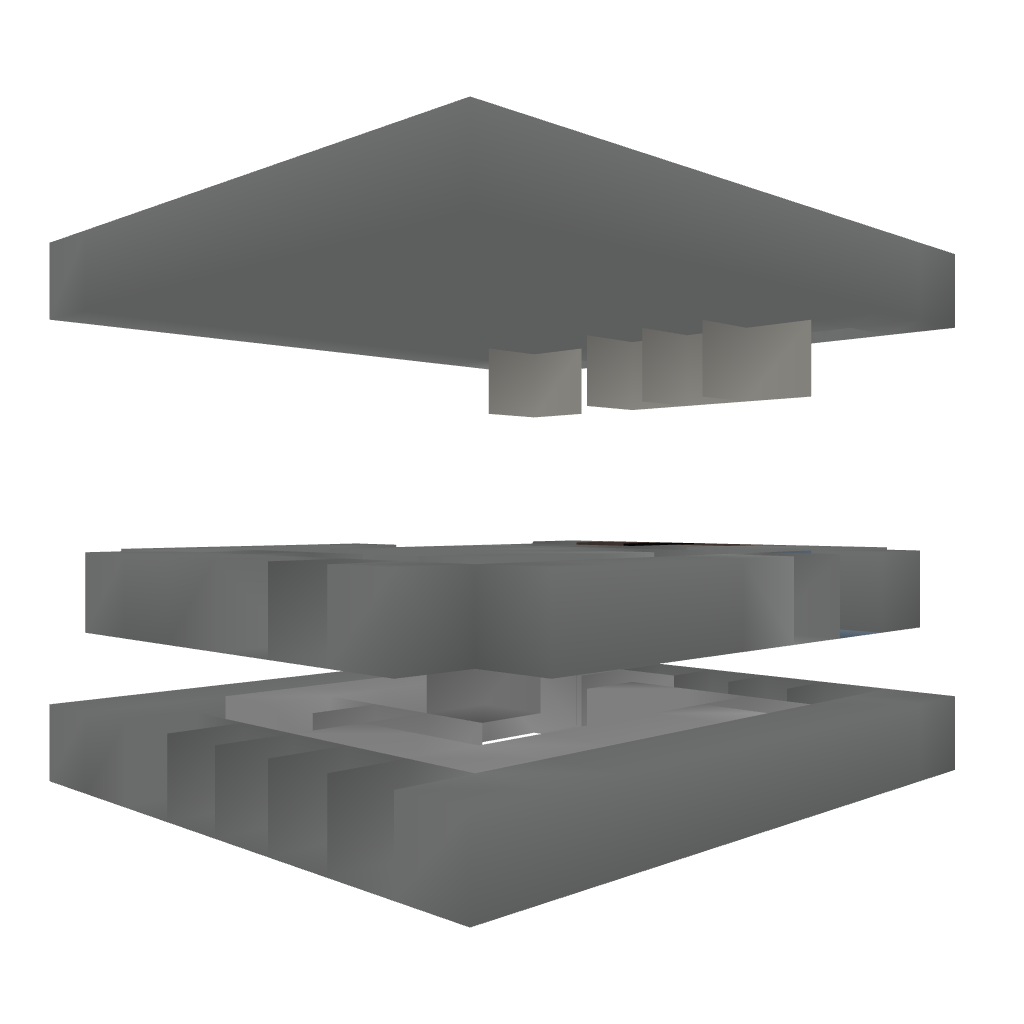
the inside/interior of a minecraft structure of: Zombie Trap